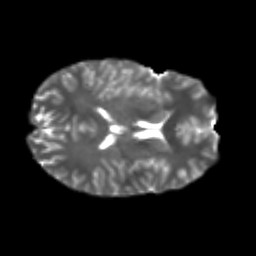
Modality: T2w
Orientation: axial
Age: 22
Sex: male
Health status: healthy
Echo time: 0.074 s